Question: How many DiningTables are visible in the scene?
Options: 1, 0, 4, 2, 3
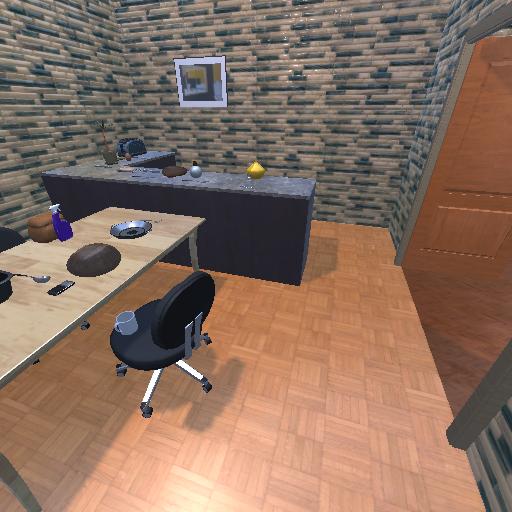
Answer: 1